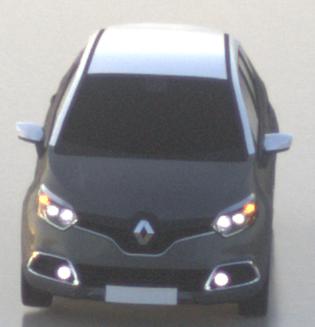
Make: Renault
Model: Captur ENERGY TCe 90
Detailed model: Captur (I)
Model produced from: 2013/06
Model produced until: 2015/05
Doors: 5
Color: gray
Road condition: wet road
Daytime: sunrise or sunset
Contrast: low contrast